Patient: sex M, age 23
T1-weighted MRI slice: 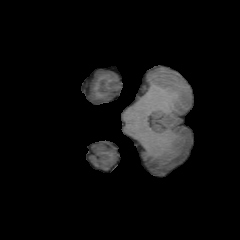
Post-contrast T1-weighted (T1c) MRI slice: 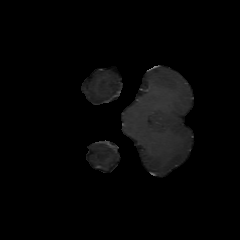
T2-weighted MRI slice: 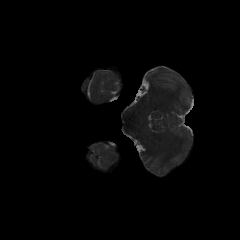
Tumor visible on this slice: no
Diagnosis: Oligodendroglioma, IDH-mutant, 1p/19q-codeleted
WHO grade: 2